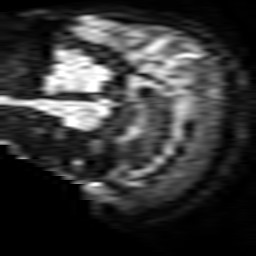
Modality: TRACE
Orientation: sagittal
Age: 79
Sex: female
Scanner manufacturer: philips
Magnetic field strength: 3 T
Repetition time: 4.385 s
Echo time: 0.06024 s